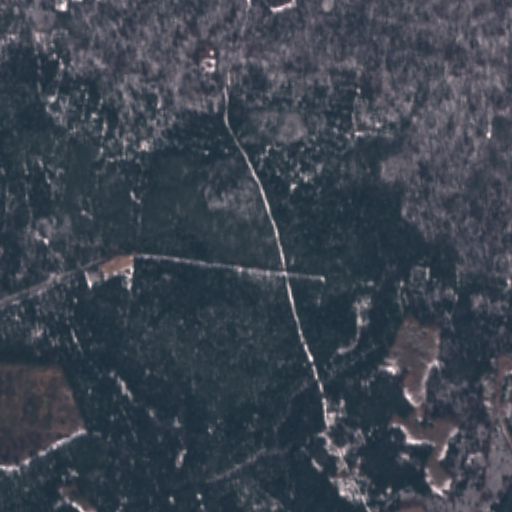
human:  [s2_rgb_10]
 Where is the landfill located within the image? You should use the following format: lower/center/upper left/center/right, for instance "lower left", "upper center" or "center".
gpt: The landfill is located in the lower right of the image.
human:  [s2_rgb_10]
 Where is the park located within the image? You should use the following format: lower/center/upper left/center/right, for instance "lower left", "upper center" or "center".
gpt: The park is located in the lower right of the image.
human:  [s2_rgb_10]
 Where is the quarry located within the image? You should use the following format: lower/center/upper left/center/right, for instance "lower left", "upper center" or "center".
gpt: The quarry is located in the lower left of the image.
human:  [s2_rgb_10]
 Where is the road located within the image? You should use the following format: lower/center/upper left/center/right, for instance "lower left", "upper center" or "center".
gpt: There is no road in the image.